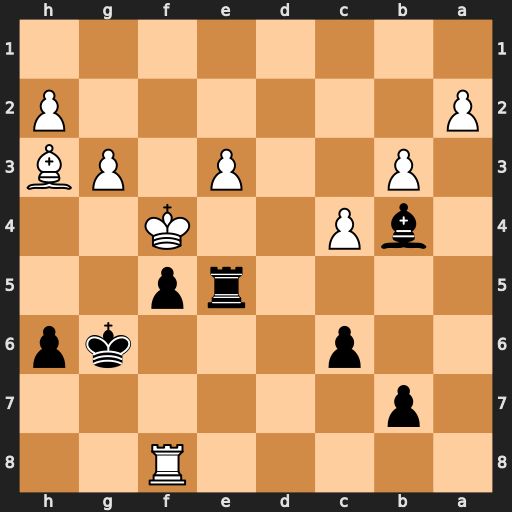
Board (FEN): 5R2/1p6/2p3kp/4rp2/1bP2K2/1P2P1PB/P6P/8
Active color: b
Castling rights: -
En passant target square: -
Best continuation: Re4+ Kf3 Bxf8